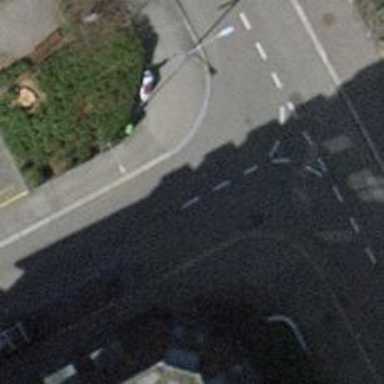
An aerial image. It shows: Residential road with asphalt surface. There are separate sidewalks on both sides of the road.